Aerial crown-view tile of a tropical tree (Barro Colorado Island, Panama), acquired 20250217:
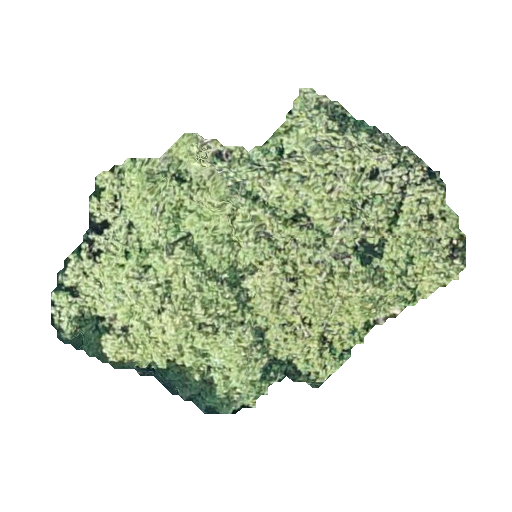
Species: Hieronyma alchorneoides
GBIF accepted scientific name: Hieronyma alchorneoides
Crown area: 124.6 m²